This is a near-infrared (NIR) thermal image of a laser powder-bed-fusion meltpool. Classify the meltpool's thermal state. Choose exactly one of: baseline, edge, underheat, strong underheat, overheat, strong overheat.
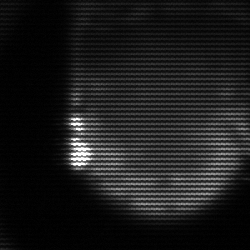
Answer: edge